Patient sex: M
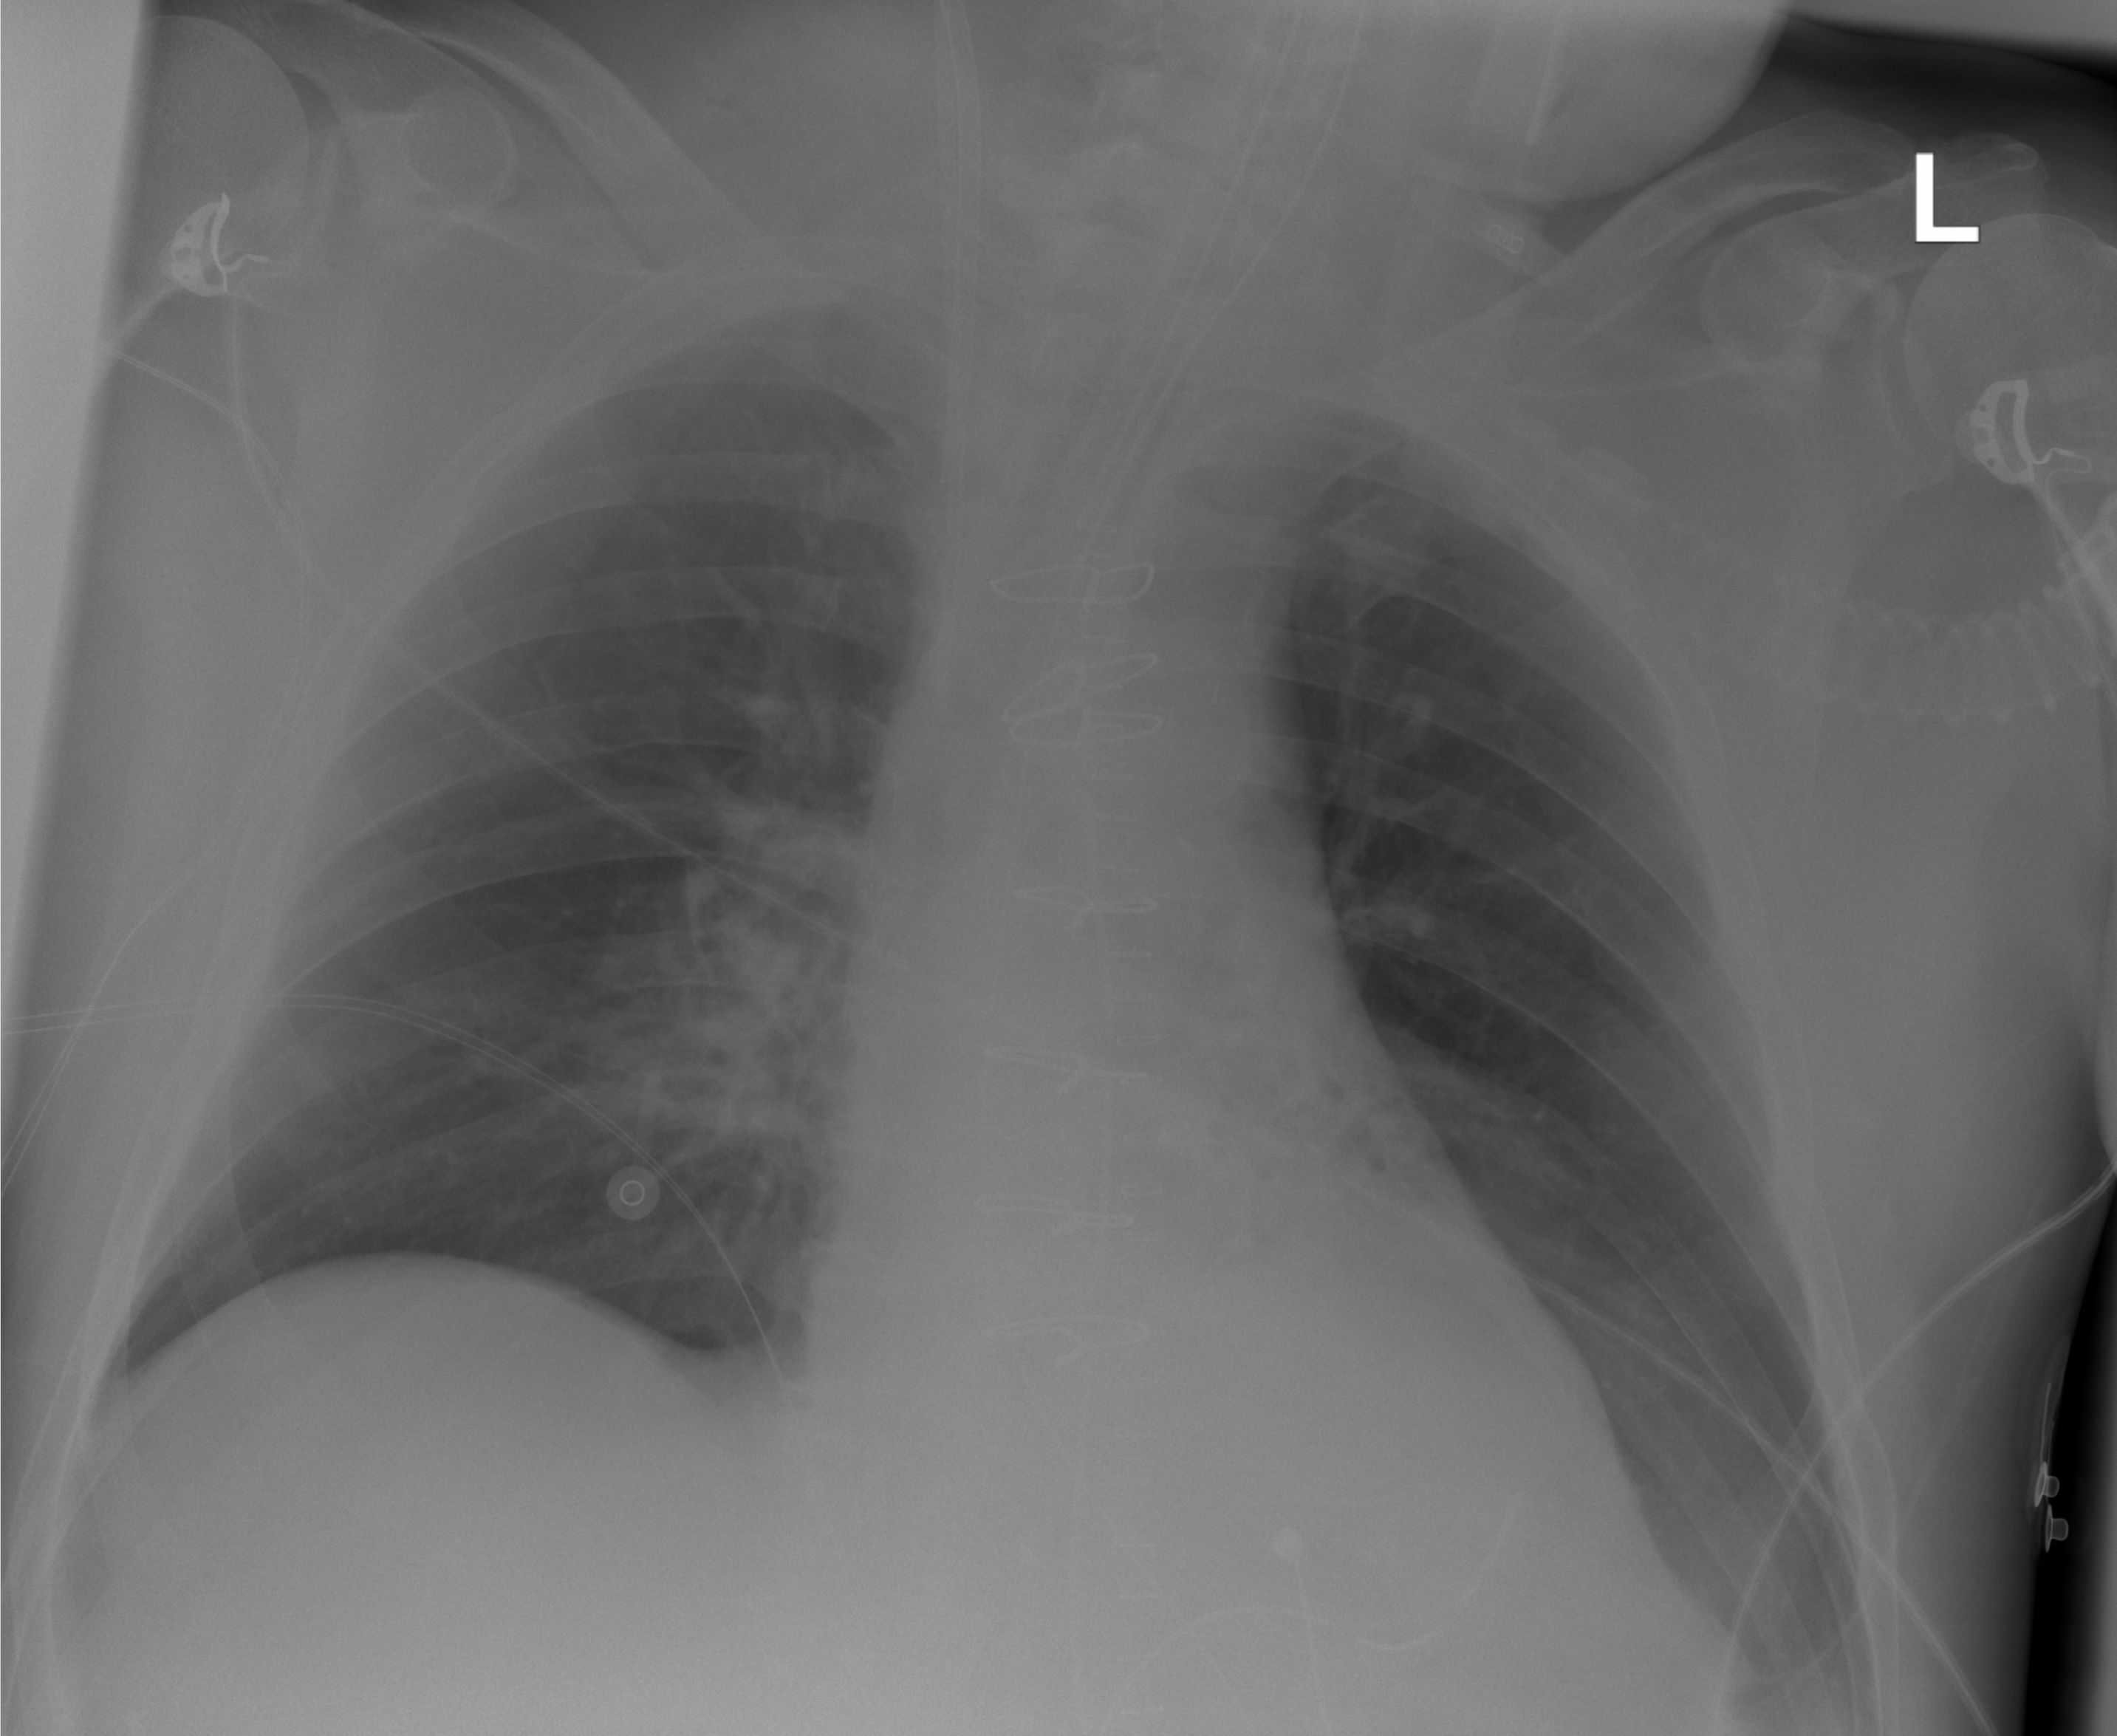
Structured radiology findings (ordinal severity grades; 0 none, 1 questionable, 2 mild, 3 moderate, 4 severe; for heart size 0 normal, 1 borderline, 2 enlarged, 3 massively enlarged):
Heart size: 0
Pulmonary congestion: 0
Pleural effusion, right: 0
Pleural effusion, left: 0
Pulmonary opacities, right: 1
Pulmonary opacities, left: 2
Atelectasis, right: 0
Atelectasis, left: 0